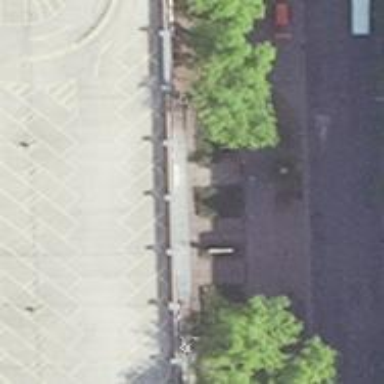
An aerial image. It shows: Entrance to multi-storey parking facility.